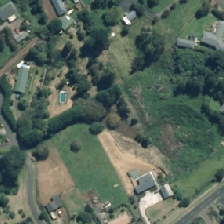
Land cover: urban_build_up